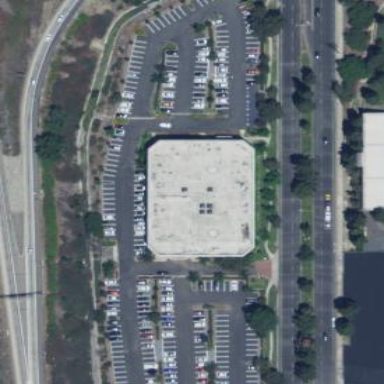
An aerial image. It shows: Commercial building.